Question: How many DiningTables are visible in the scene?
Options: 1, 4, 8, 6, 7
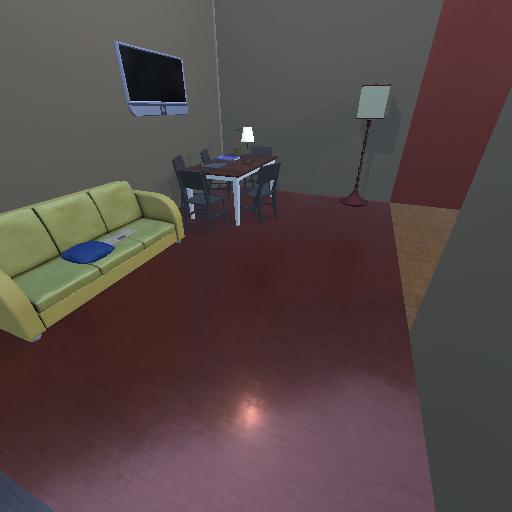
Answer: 1